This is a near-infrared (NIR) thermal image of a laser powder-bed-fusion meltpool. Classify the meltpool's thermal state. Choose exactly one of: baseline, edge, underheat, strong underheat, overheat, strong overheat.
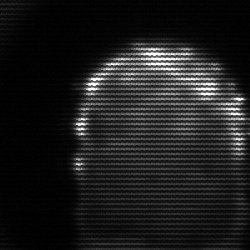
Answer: baseline